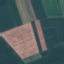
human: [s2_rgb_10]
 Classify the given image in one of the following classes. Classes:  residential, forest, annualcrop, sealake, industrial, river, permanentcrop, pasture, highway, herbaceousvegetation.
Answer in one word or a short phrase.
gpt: AnnualCrop